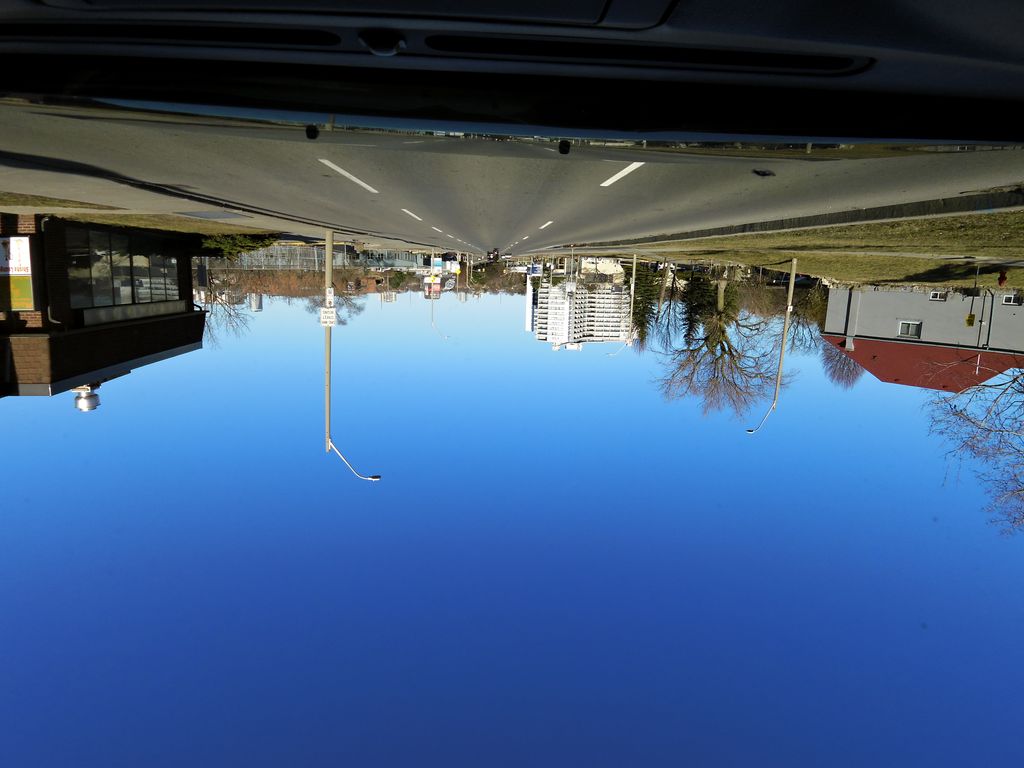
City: hamilton